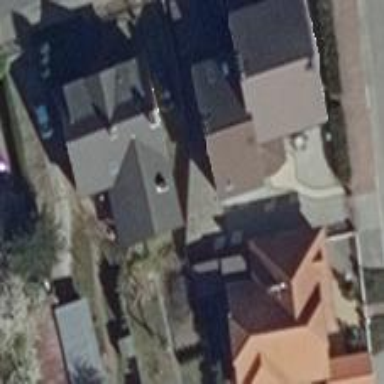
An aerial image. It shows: Residential building.